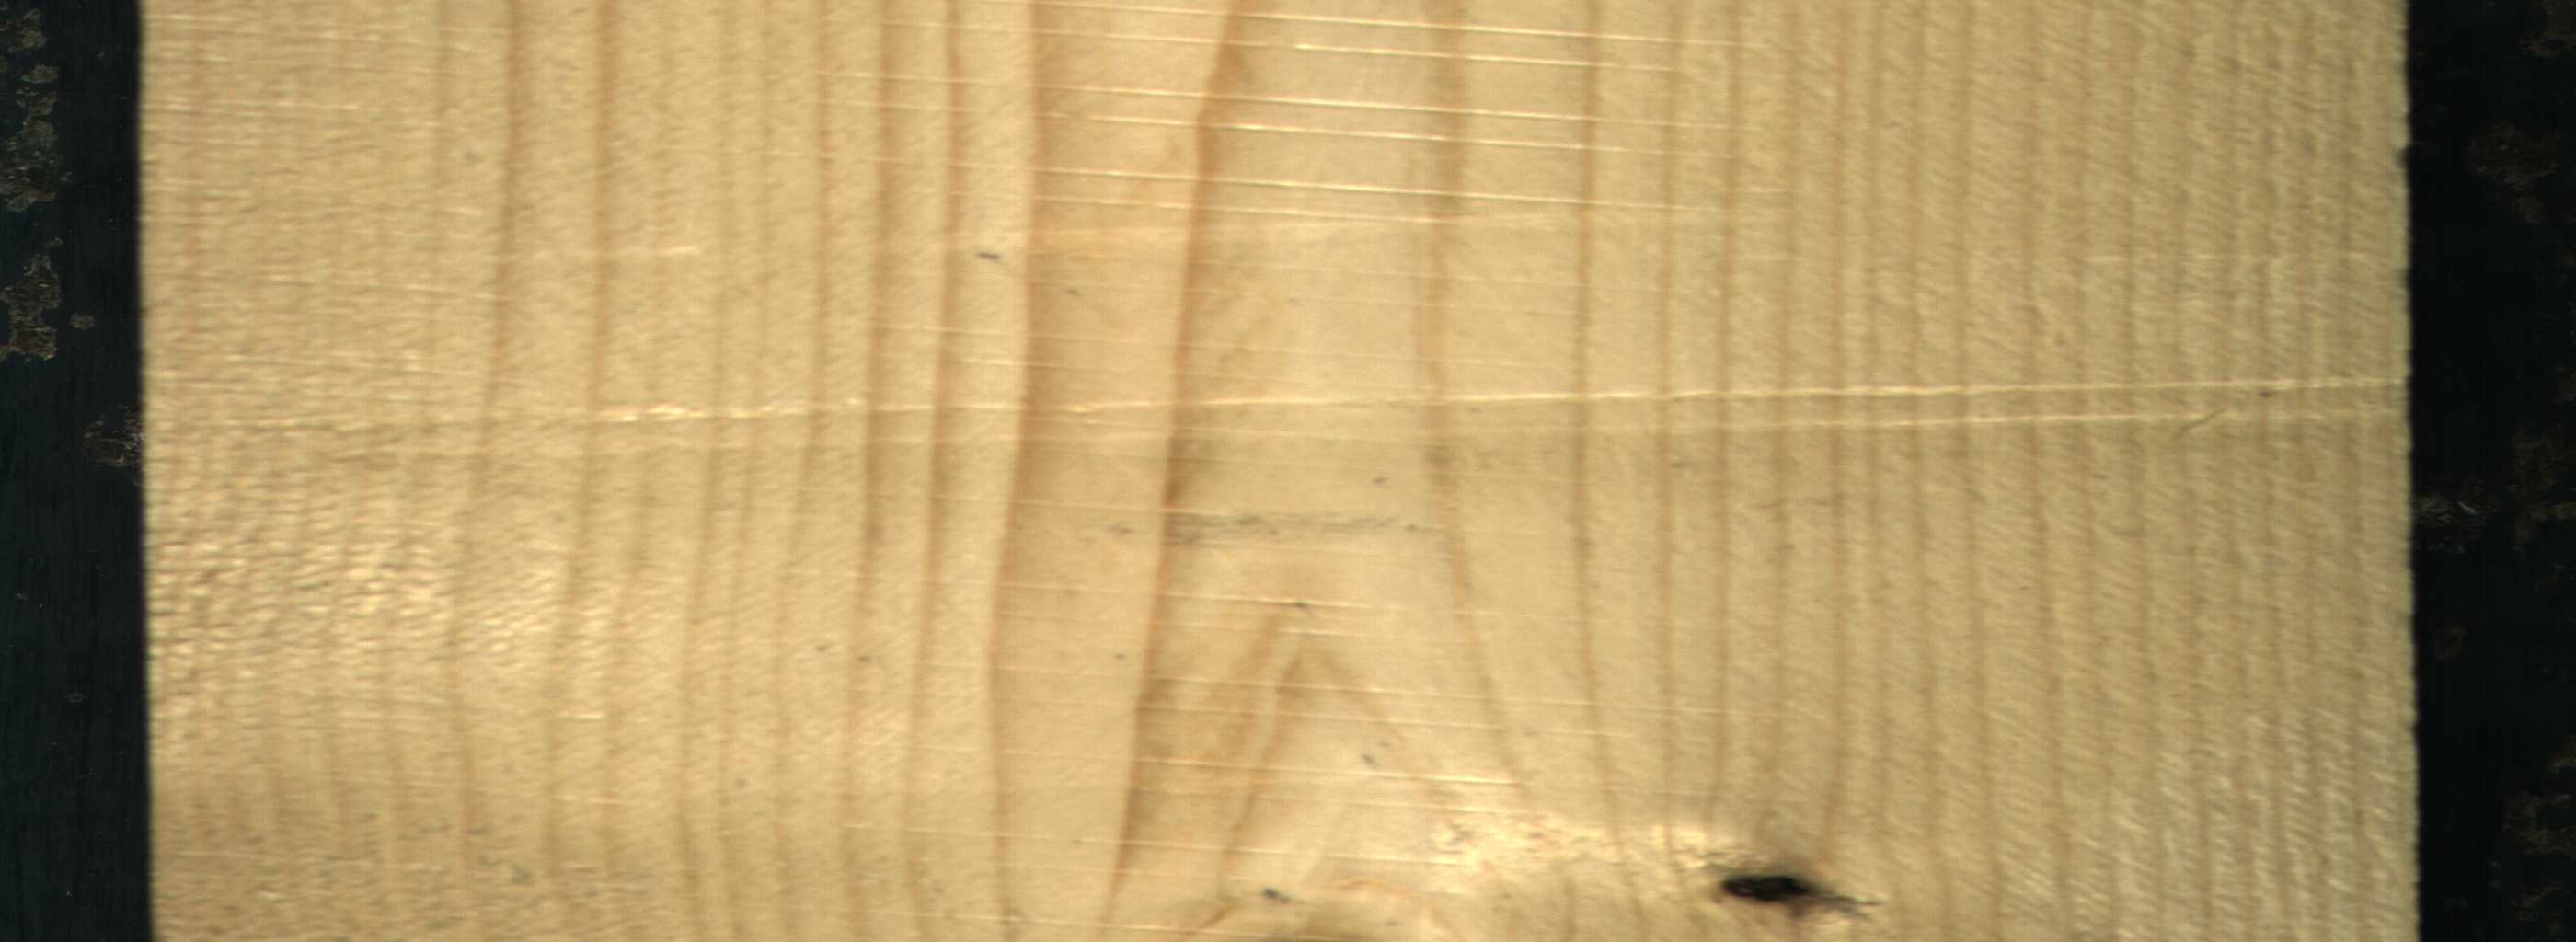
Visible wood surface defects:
Dead_Knot